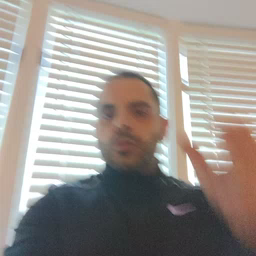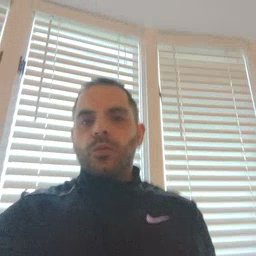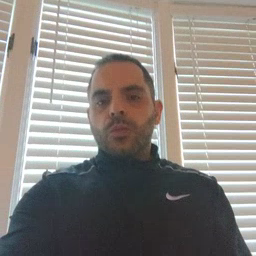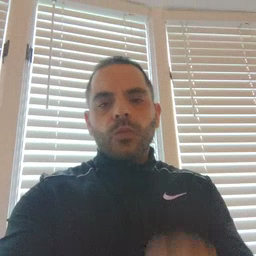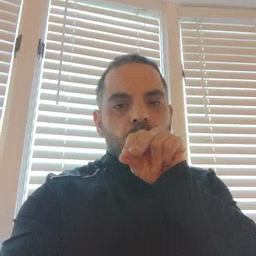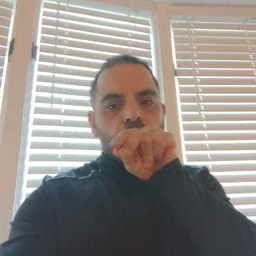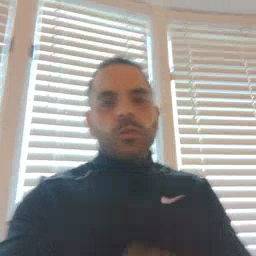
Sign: duck